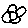
Label: flower